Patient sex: M
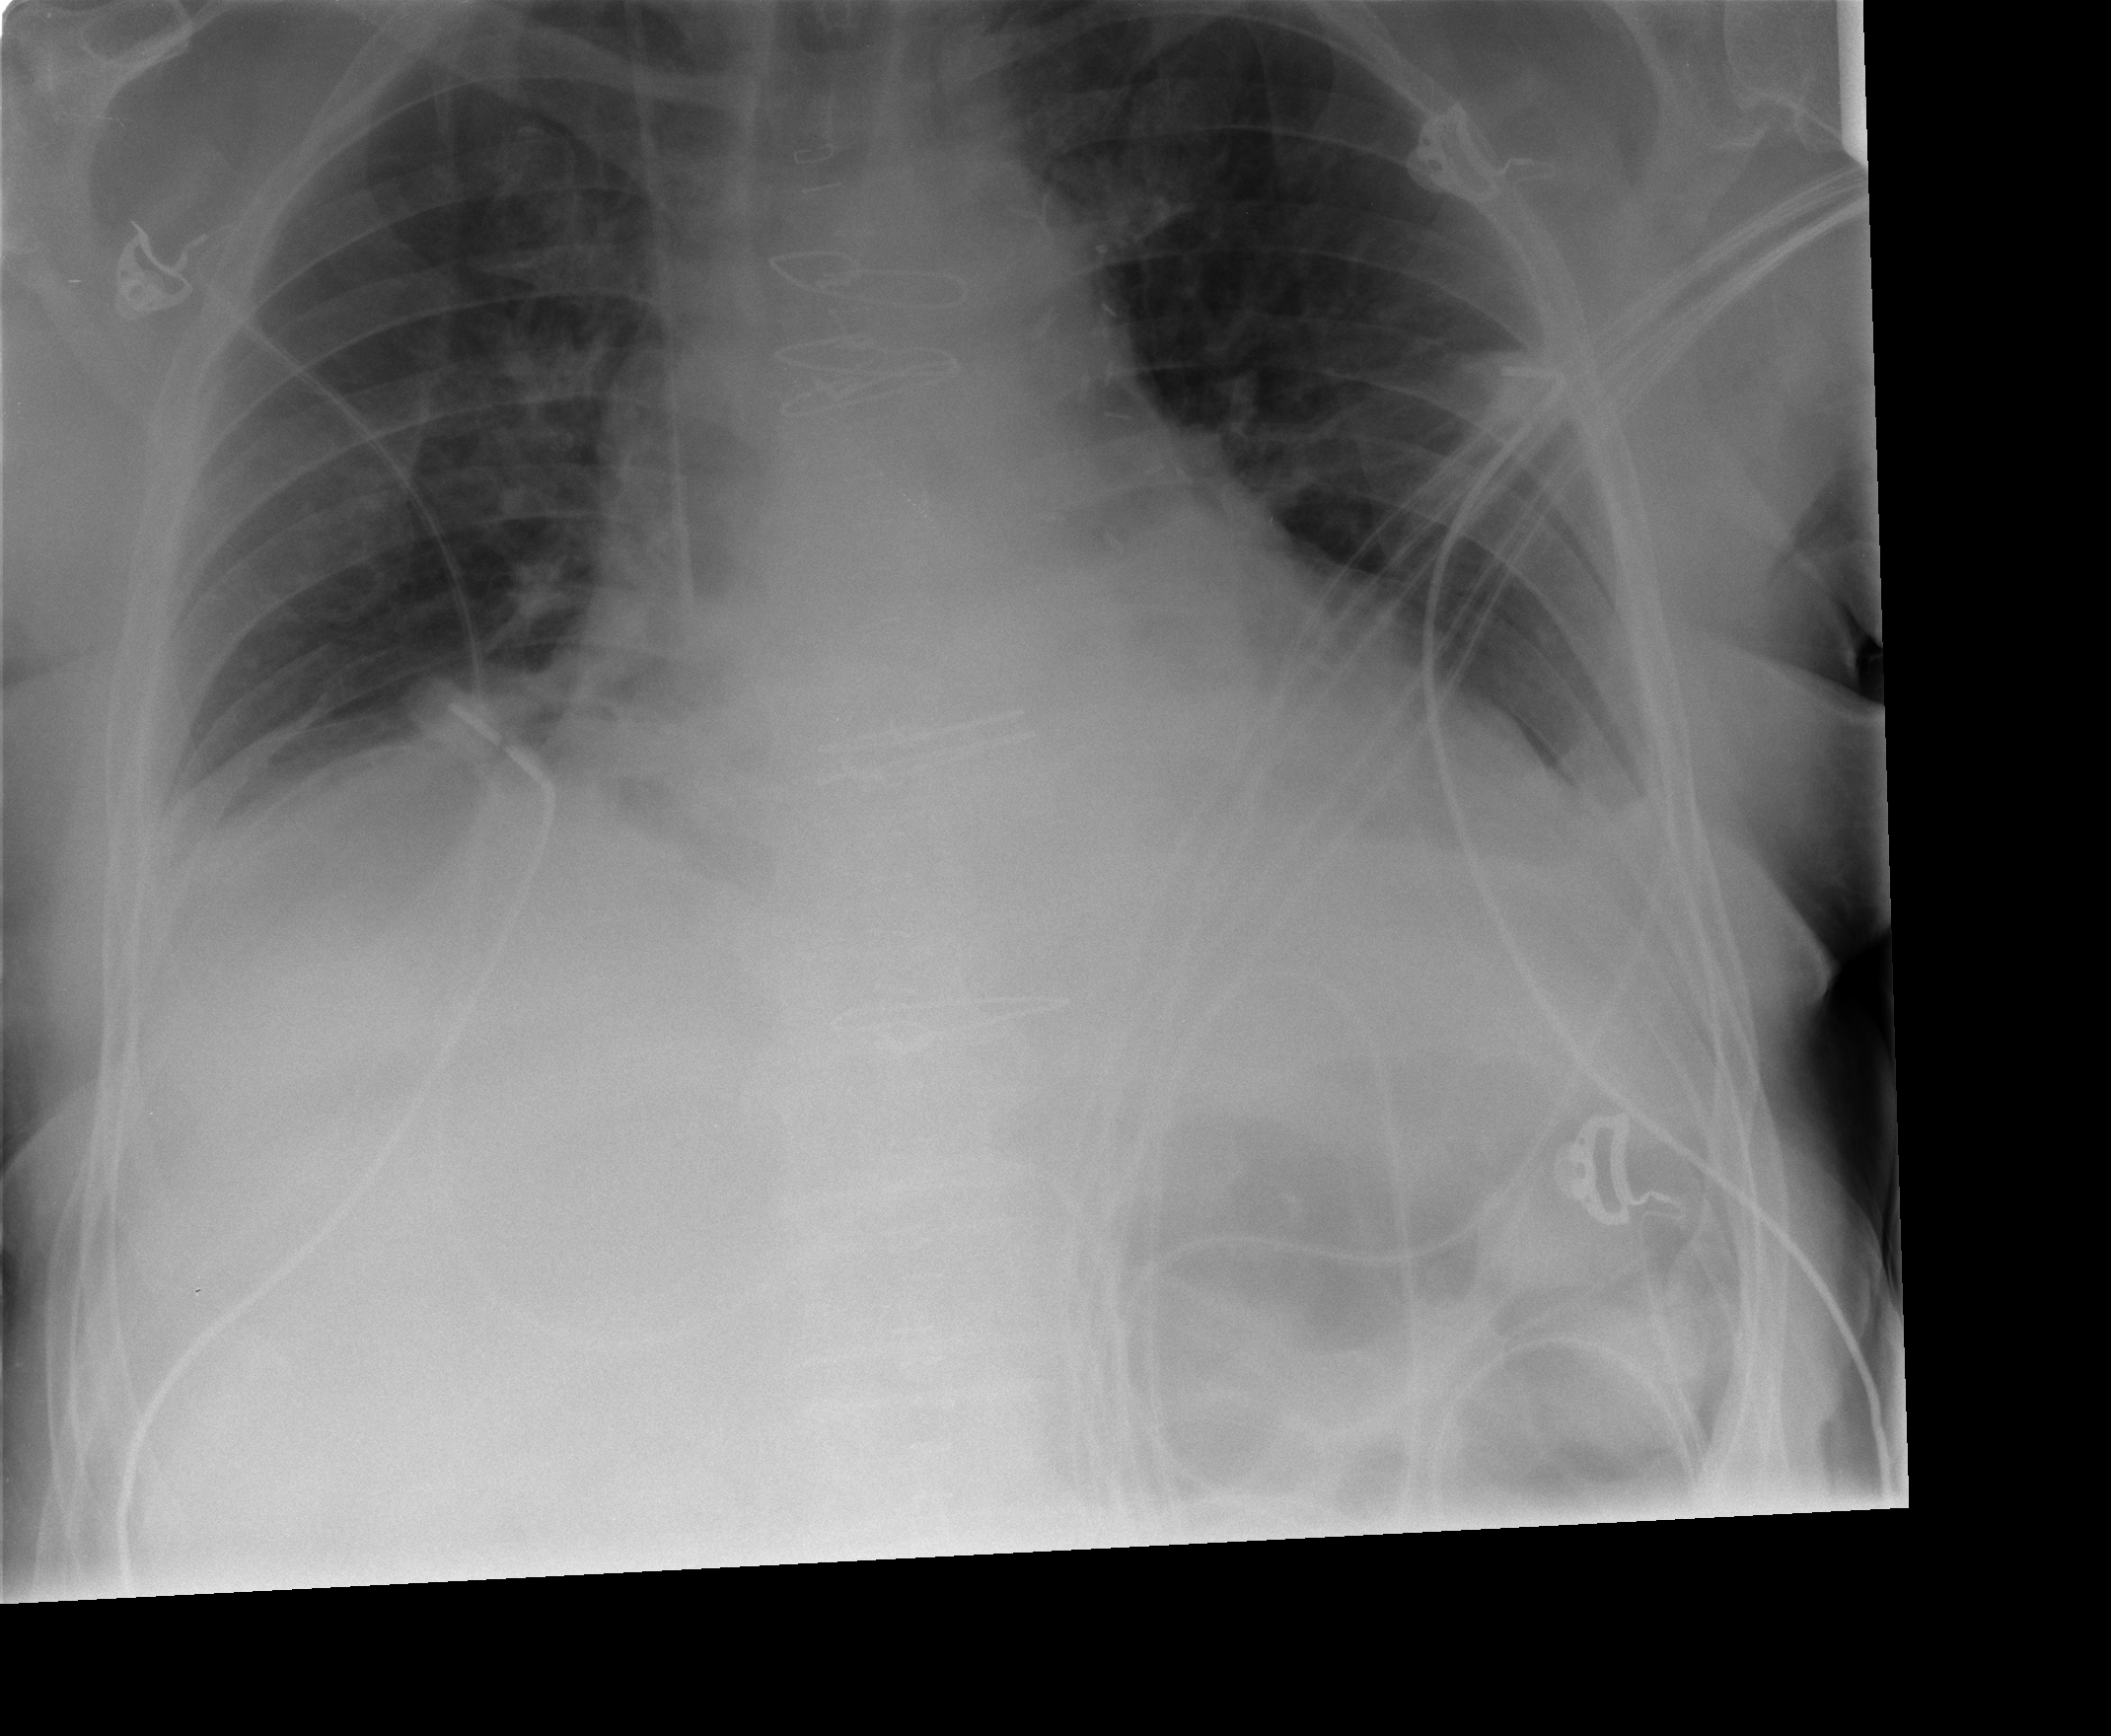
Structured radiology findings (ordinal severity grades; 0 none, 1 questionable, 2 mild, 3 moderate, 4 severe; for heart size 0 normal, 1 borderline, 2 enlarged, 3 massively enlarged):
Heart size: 2
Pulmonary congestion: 0
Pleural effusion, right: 1
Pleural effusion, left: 2
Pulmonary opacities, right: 0
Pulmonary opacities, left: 0
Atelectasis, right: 2
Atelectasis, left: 2